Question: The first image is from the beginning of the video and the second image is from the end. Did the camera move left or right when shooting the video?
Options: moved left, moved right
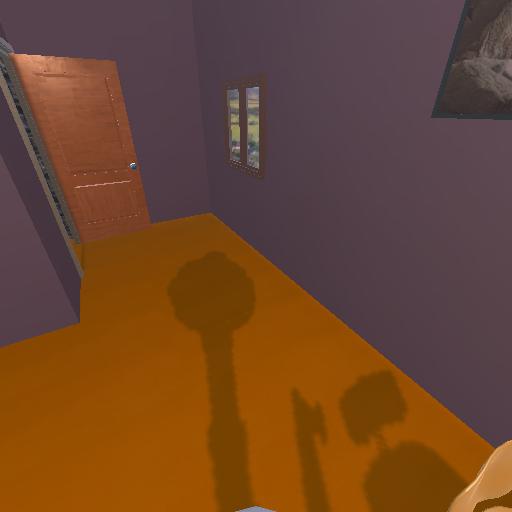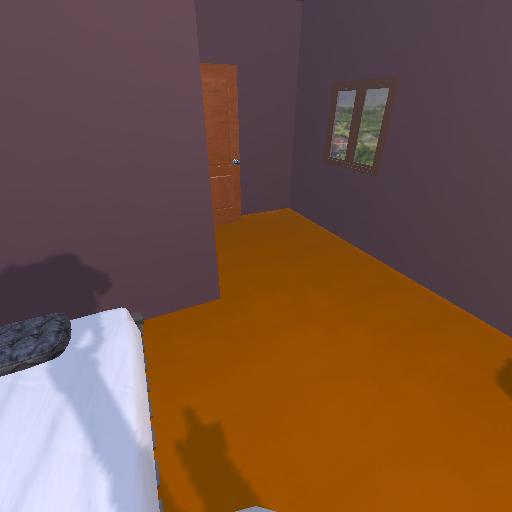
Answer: moved left